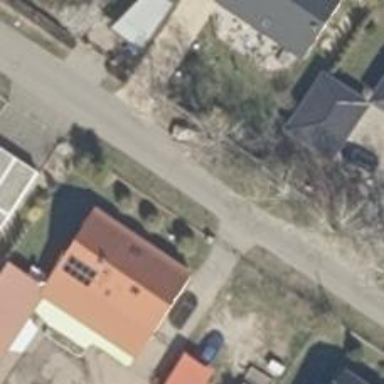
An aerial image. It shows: Asphalt road in residential area.